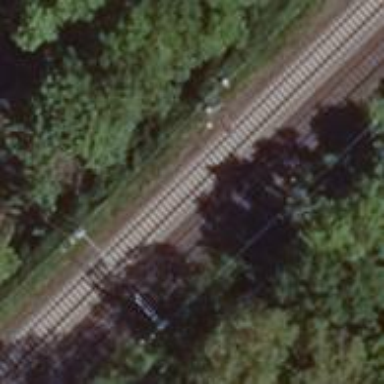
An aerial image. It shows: Railway signal.